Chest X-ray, AP view. Patient: 64 years old, sex M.
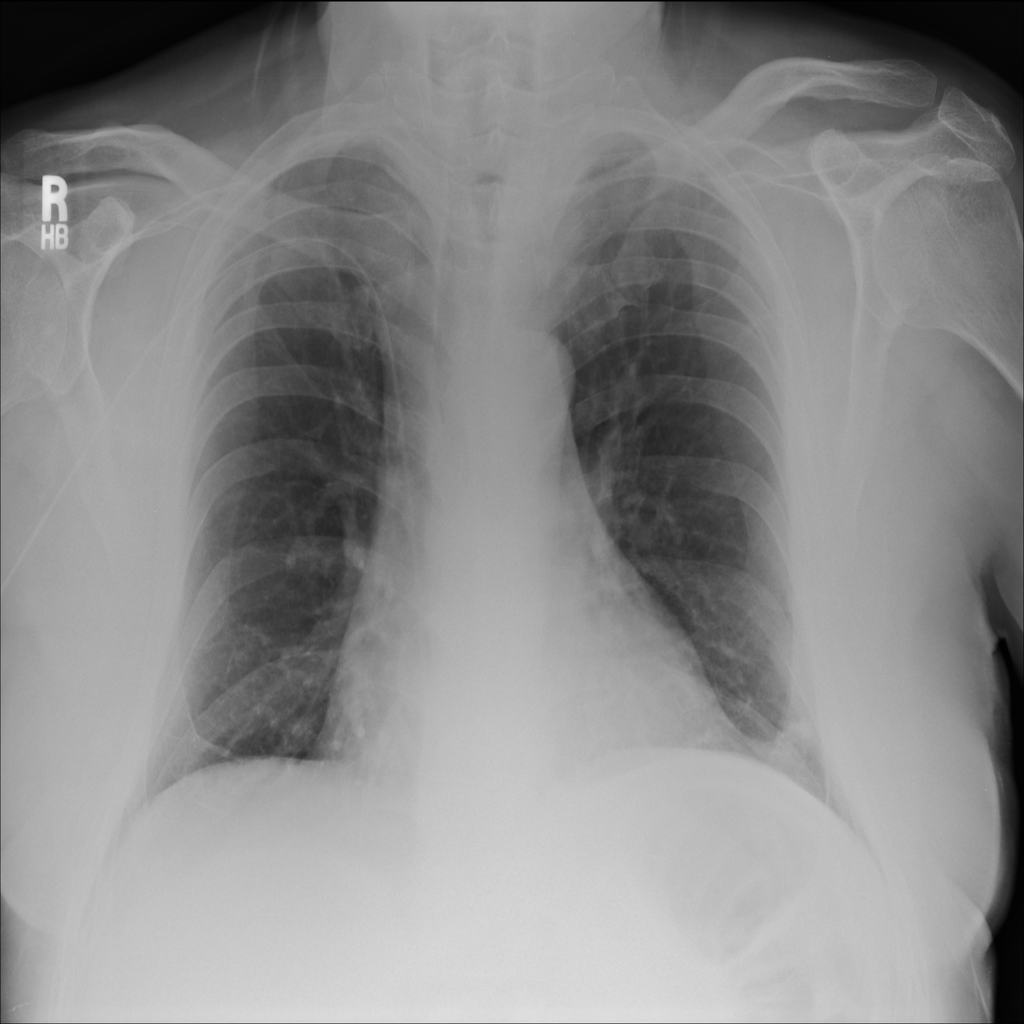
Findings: No Finding